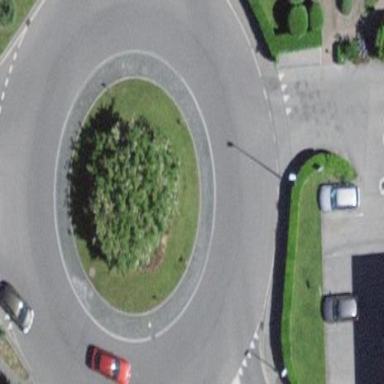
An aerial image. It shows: Residential road that intersects with roundabout.